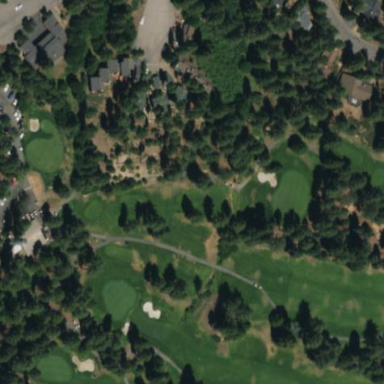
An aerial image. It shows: Area of rough grass used for golf.